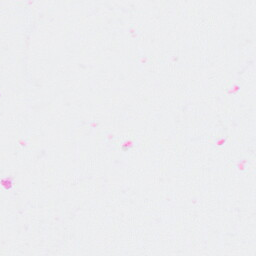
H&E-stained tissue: Breast